Interaction volume radius: 5 \u00c5
Interaction volume height: 15 \u00c5
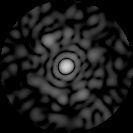
Disorder parameter: 0.8126